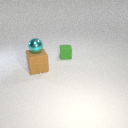
large brown rubber cube to the left of small green rubber cube